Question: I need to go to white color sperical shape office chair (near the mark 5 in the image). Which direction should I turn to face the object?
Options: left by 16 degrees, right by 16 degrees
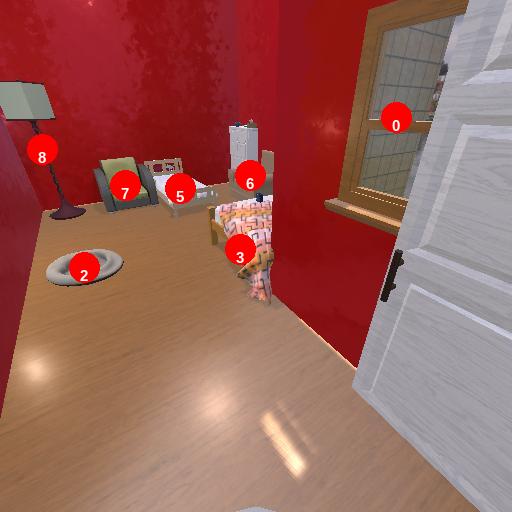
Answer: left by 16 degrees